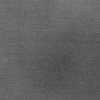
Atmospheric dust classification: dusty